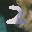
Label: 2